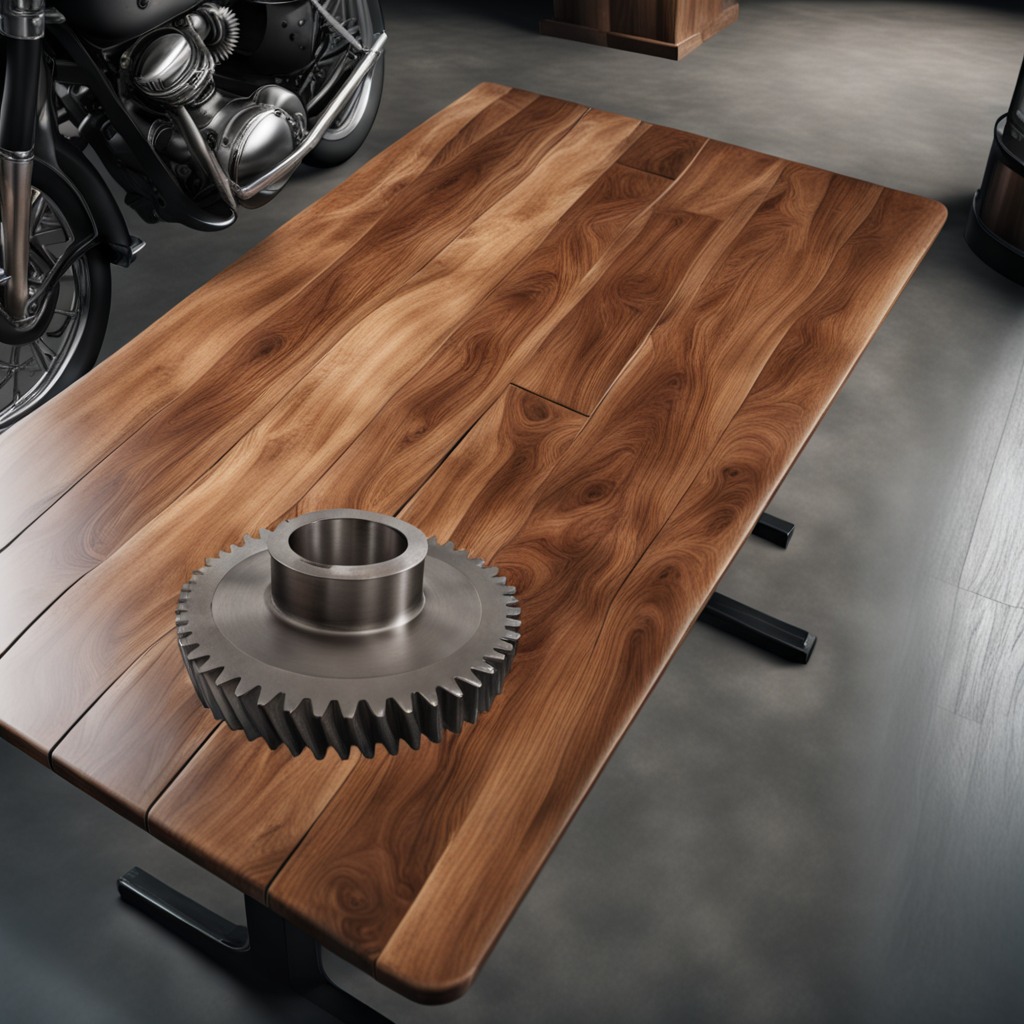
A steel gear with teeth is lying on the wooden table in a vintage motorcycle garage.